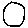
Label: moon